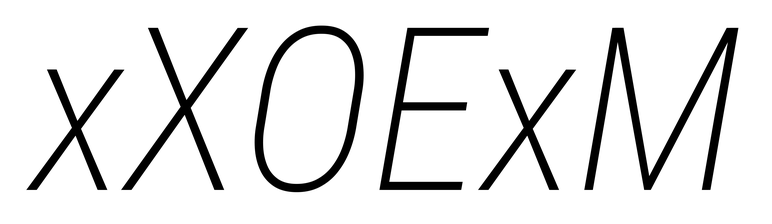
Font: Roboto-Italic_Condensed_ExtraLight_Italic